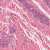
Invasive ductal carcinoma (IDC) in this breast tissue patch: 0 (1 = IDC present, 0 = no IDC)